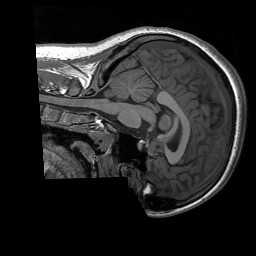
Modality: T1w
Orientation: sagittal
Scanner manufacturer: siemens
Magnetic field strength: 3 T
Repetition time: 1.76 s
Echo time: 0.0022 s